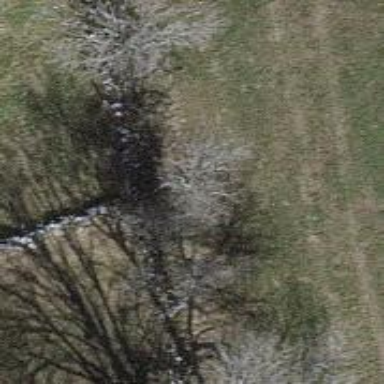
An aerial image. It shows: Dry stone wall barrier.